Question: I'm trying to update an app of mine to Xcode 4.2, and now it's giving me a bunch of errors in stl_vector.h, a library that is part of the built in libraries. Here is a picture of the error:

Any ideas what I'm doing wrong? I can't figure out how to fix this. I don't have permission to even edit the function that is throwing errors since it is built in.
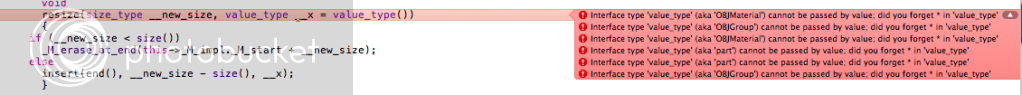
Answer: A slight guess, since you don't give us enough information, but if 'OBJMaterial' etc are Objective-C classes, you can't pass them by value, i.e. you always work with pointers.